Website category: auto
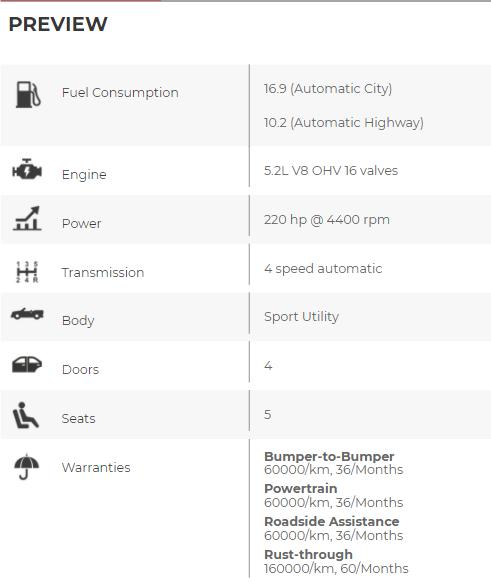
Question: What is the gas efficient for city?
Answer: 16.9 (Automatic City)

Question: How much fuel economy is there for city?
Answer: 16.9 (Automatic City)

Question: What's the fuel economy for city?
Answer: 16.9 (Automatic City)

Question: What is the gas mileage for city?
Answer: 16.9 (Automatic City)

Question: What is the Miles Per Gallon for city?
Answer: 16.9 (Automatic City)

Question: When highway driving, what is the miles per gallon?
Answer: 10.2 (Automatic Highway)

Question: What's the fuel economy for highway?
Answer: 10.2 (Automatic Highway)

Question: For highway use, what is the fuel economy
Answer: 10.2 (Automatic Highway)

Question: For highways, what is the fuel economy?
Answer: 10.2 (Automatic Highway)

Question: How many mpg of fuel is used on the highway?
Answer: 10.2 (Automatic Highway)

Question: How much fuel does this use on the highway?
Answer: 10.2 (Automatic Highway)

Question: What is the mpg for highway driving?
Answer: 10.2 (Automatic Highway)

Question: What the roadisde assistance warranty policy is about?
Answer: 60000/km, 36/Months

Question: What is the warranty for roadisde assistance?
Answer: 60000/km, 36/Months

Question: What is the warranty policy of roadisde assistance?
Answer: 60000/km, 36/Months

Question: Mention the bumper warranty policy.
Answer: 60000/km, 36/Months

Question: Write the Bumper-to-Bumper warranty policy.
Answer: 60000/km, 36/Months

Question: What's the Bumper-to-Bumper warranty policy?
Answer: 60000/km, 36/Months

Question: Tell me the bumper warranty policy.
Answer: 60000/km, 36/Months

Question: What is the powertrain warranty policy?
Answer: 60000/km, 36/Months

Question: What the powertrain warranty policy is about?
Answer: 60000/km, 36/Months

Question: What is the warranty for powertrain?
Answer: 60000/km, 36/Months